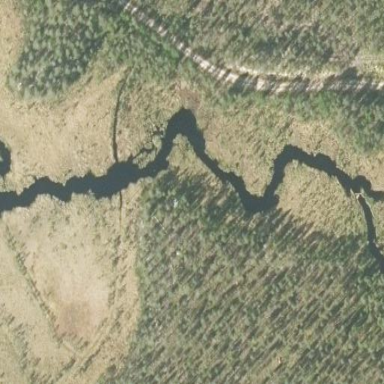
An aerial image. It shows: River flowing through the landscape.